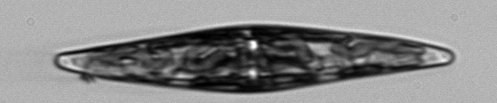
Label: Pleurosigma